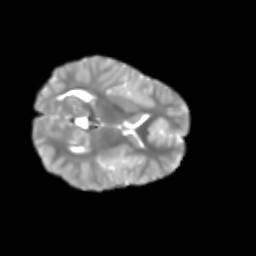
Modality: T2w
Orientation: axial
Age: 7
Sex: female
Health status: healthy